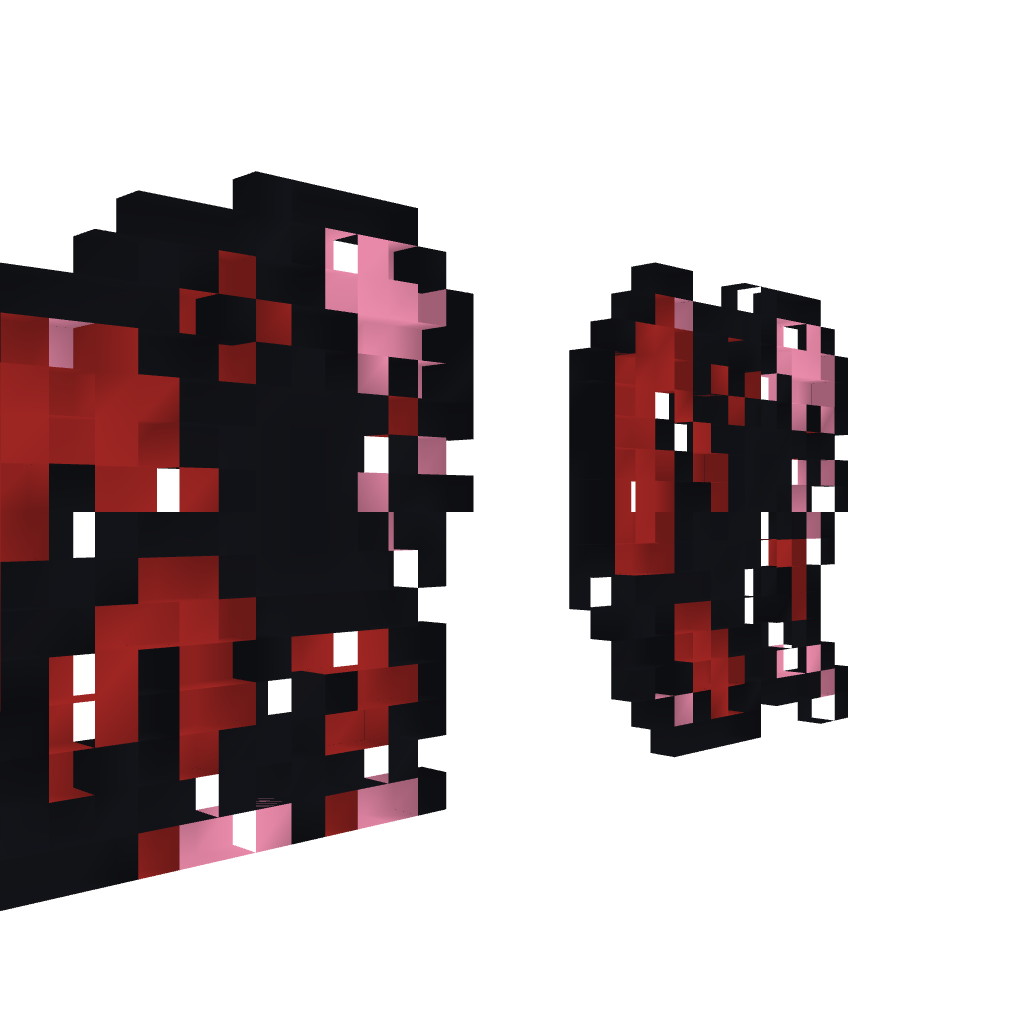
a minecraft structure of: Fleaman fromCastlevania 1